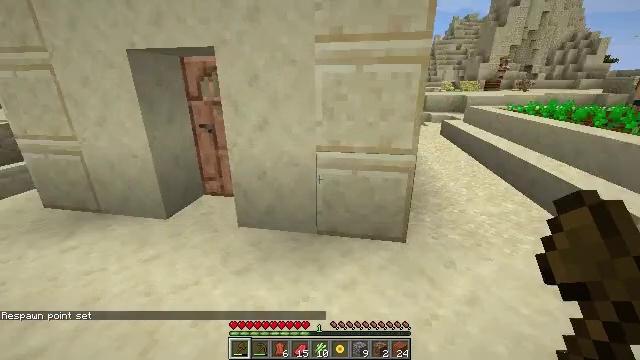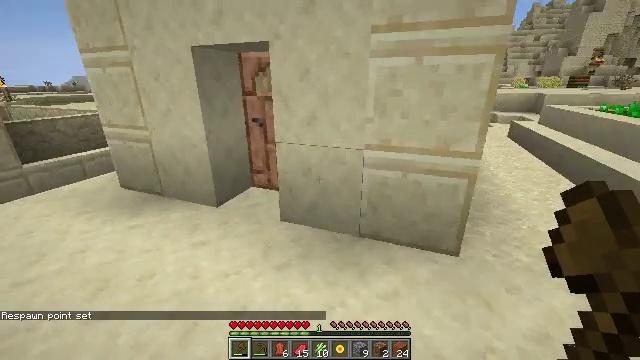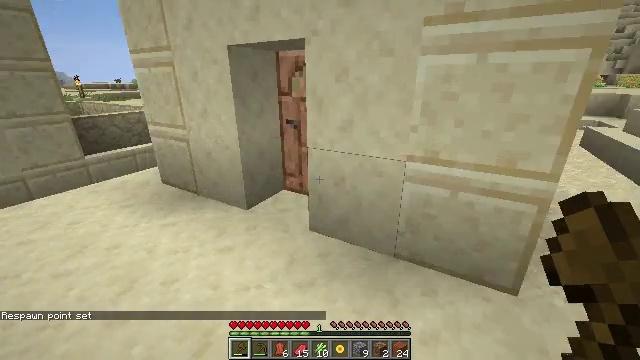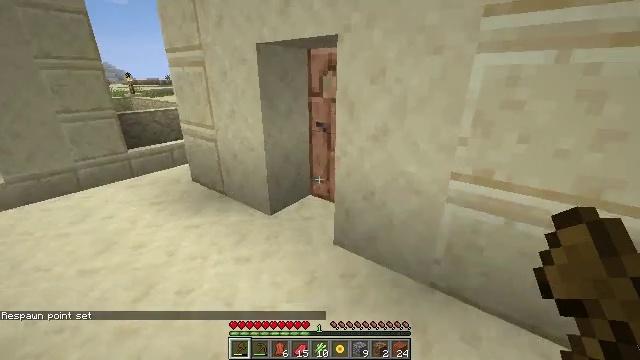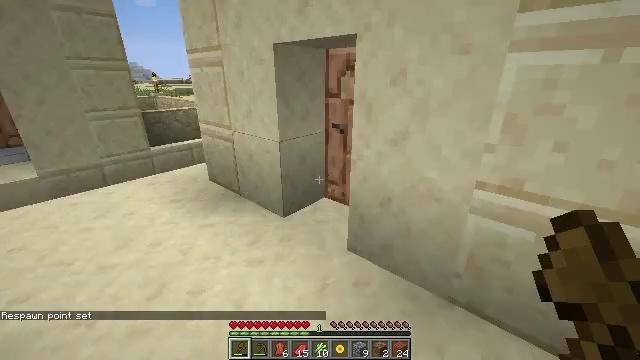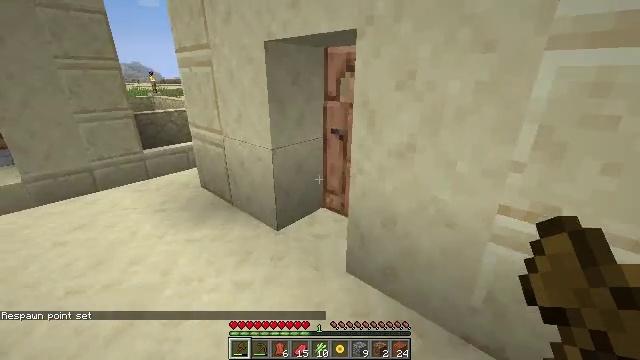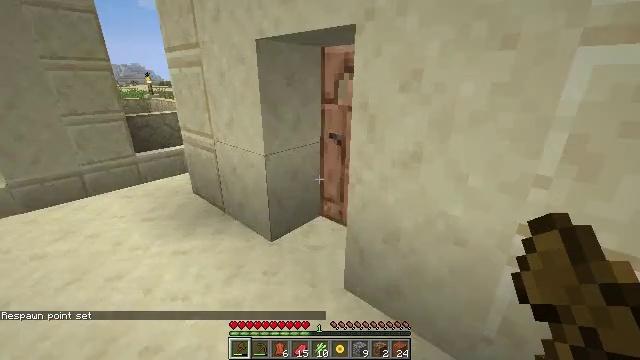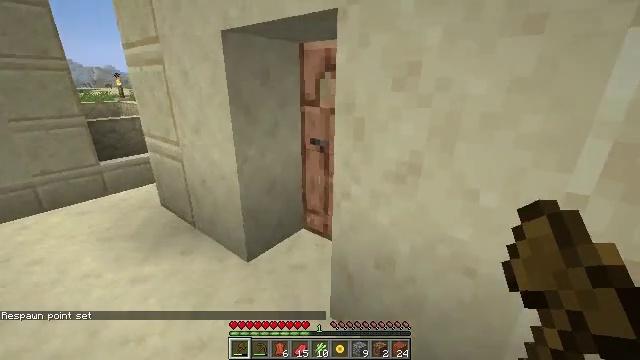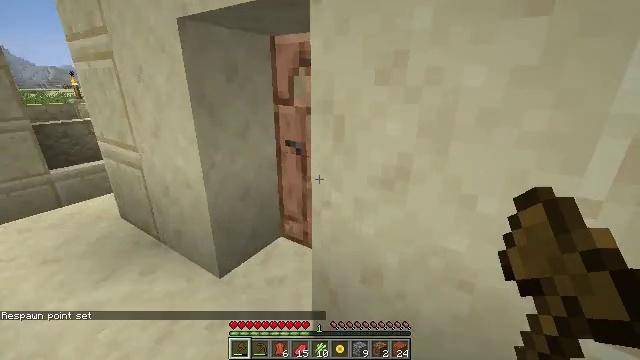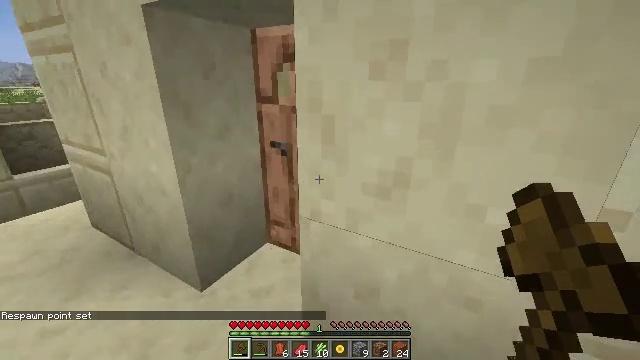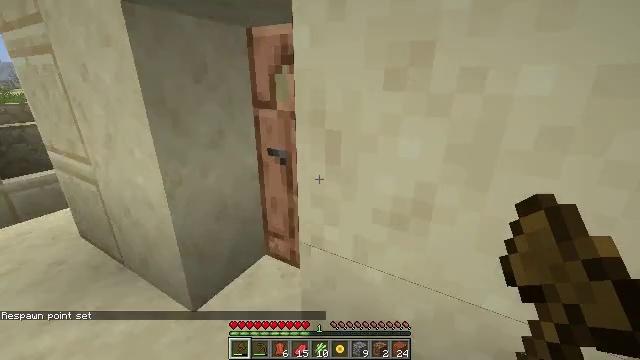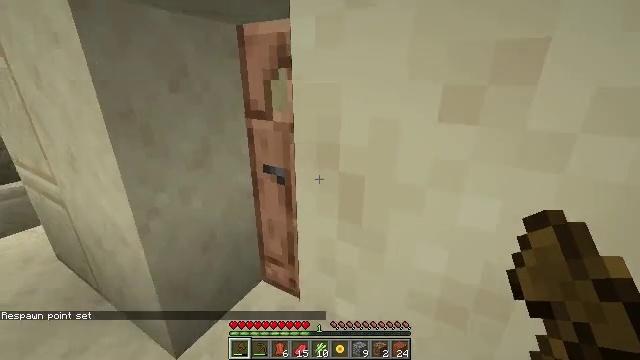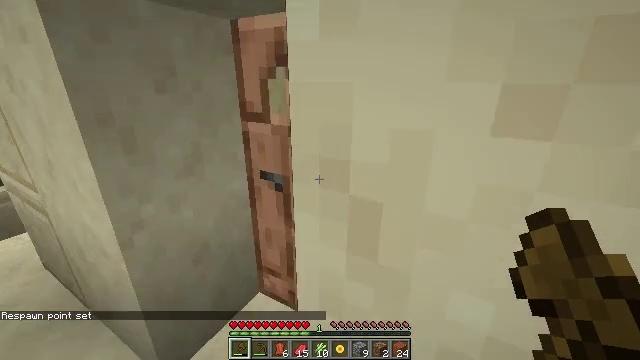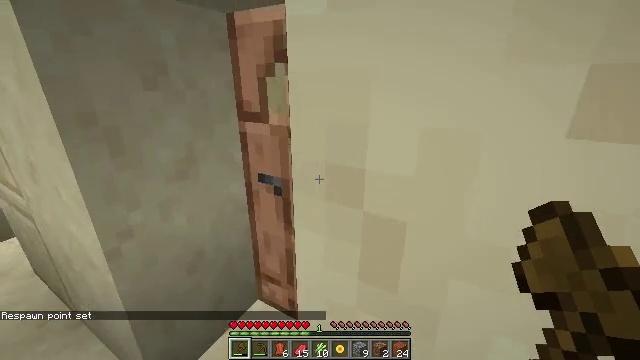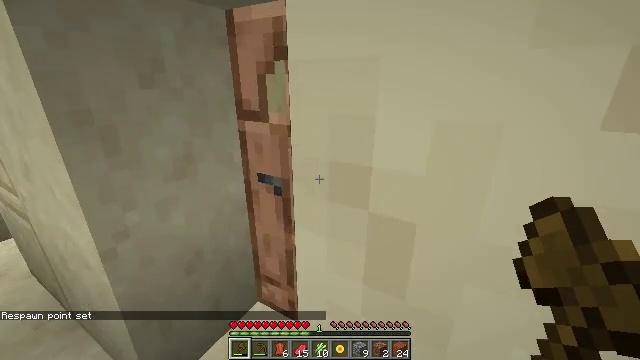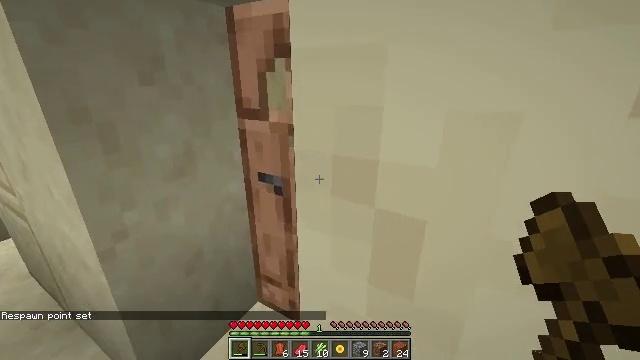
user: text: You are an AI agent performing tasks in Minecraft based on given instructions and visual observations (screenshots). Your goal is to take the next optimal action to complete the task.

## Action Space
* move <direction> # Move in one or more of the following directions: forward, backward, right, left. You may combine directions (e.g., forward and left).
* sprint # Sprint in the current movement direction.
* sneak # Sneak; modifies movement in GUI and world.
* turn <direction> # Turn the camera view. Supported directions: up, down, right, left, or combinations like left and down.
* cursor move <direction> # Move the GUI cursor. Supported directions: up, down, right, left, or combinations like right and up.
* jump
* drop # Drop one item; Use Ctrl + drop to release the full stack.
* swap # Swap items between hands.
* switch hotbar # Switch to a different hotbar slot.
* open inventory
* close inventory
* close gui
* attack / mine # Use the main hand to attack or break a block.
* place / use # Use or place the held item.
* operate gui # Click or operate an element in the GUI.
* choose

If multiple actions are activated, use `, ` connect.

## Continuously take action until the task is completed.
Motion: motion action
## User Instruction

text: Mine the cyan bed to pick it up.
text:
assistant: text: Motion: move forward, turn left
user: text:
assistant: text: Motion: move forward, turn left
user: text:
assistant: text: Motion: move forward, turn left
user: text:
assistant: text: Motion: move forward, turn left
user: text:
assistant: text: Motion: move forward
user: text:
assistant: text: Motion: move forward
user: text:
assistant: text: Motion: move forward, turn right
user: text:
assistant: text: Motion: move forward, turn right
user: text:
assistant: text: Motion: move forward, turn right
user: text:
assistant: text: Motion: move forward
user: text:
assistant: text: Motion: move forward
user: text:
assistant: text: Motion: no_op
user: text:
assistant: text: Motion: use / place
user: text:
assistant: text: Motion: no_op
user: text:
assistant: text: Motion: no_op
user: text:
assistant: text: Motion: no_op
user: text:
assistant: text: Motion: move forward
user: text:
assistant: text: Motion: move forward
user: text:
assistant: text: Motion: move forward
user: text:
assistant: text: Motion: move forward
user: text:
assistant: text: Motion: move forward
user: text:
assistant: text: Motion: no_op
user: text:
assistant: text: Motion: use / place
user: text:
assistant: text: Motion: no_op
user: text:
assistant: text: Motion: no_op
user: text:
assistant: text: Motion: no_op
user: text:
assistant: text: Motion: no_op
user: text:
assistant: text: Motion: no_op
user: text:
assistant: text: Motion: turn right
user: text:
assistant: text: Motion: turn right and down